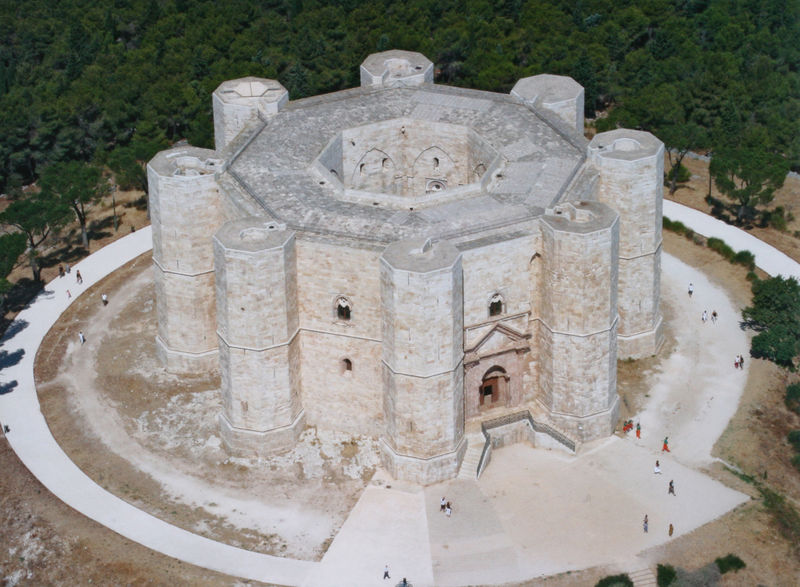
Titel: Castel del Monte, Luftaufnahme (2002)
Standort: Bari
Institution: Castel del Monte
Schlagwörter: berg, blau, blätter, himmel, laub, weiß, bäume, grün, landschaft, menschen, ocker, sand, braun, fenster, frankreich, grau, licht, marmor, schwarz, straße, tür, anlage, dach, gebäude, park, schloss, weg, beige, leute, architektur, stein, kirche, sonne, wald, kreis, rund, turm, oktagon, spanien, modell, italien, passanten, giebel, mauer, ziegel, massiv, hof, besucher, vogelperspektive, friedrich, treppe, treppen, aufgang, stufen, tor, aufsicht, foto, fotografie, photographie, wei, eingang, innenhof, umgang, burg, eckig, kloster, türme, palast, draufsicht, festung, mauerwerk, symmetrisch, groß, photo, portal, farbfoto, mittelalter, freitreppe, etagen, stockwerke, mausoleum, islam, bau, mittelalterlich, acht, oktogon, achteck, achteckig, oktogonal, sizilien, bauwerk, tympanon, flachdach, wall, schießscharten, wehrbau, romanisch, polygon, rundbau, rundgang, ecktürme, kastell, benediktiner, befestigungsanlage, trutzburg, barbarossa, luken, castell, flugaufnahme, falken, octagon, bollwerk, festungswall, flugperspektive, rundanlage, friedrich ii., friedrich ii, bastio, castel monte, staufer, castel del monte, 8, vastel del monte, apulien, mausuleum, fenster portal, tür treppe, friedrich i, liftbild, monte cassino, kaiser friedrich ii., italien,burg von deutschem kaiser, kultur,astrologie,astronomie